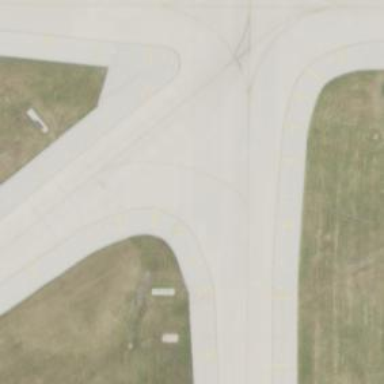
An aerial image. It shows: View of taxiway at the airport.